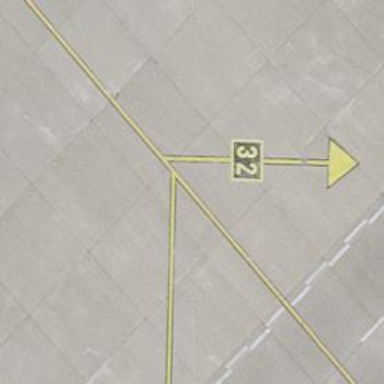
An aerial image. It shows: View of taxiway at the airport.